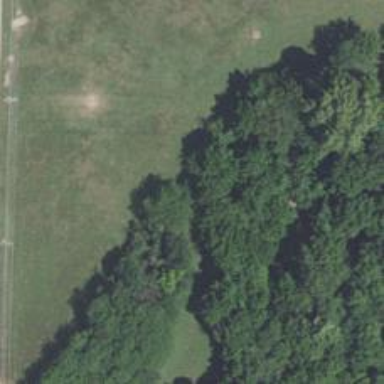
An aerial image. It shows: Disc golf tee area.